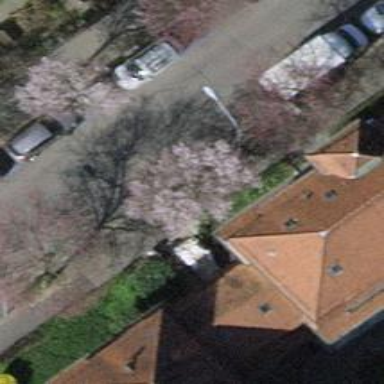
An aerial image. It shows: Avenue lined with trees.